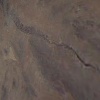
Label: land